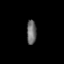
Tissue: lung
Cell type: T cells
Senescence score: 0.2243
Nuclear area (px): 226
Mean DAPI intensity: 109.146